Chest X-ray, PA view. Patient: 36 years old, sex F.
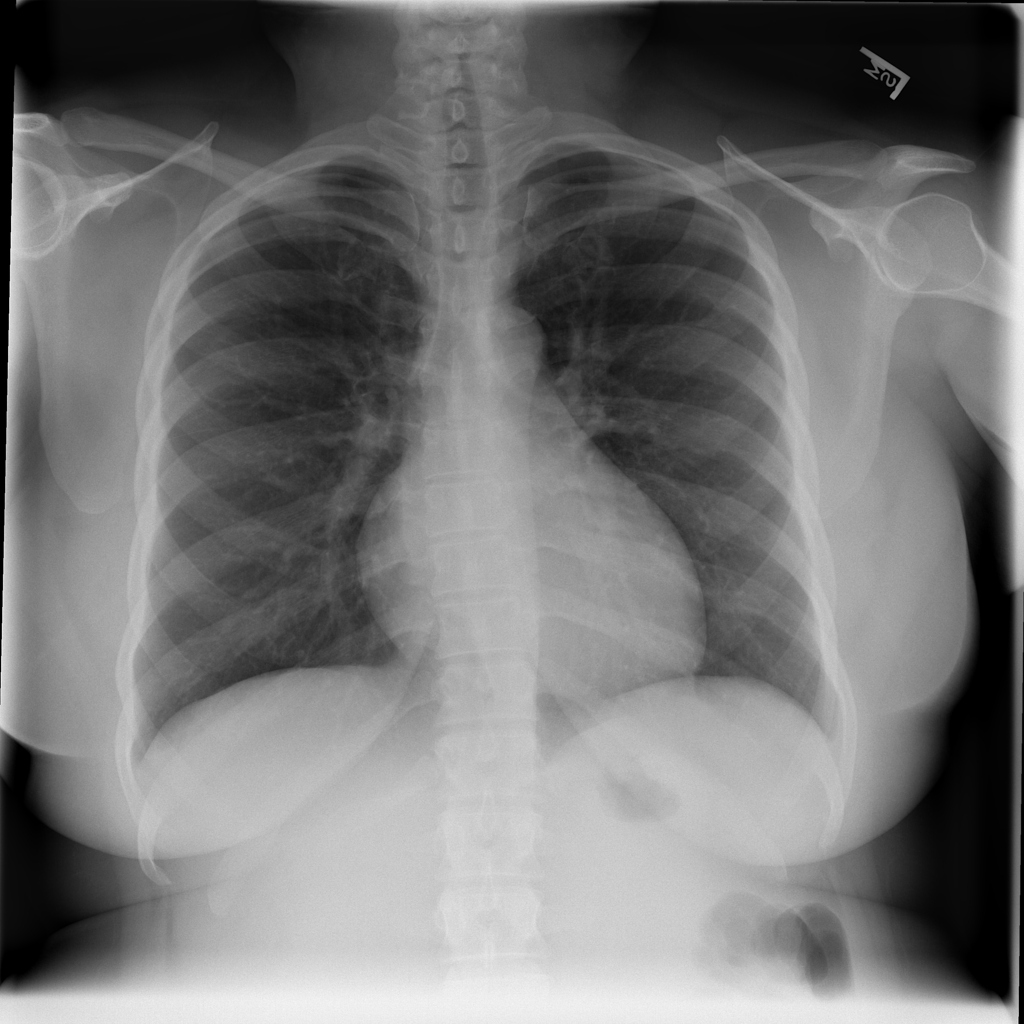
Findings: No Finding